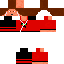
A male human skin with medium skin, wearing brown long hair dressed in a red hoodie and red pants, featuring a closed mouth.